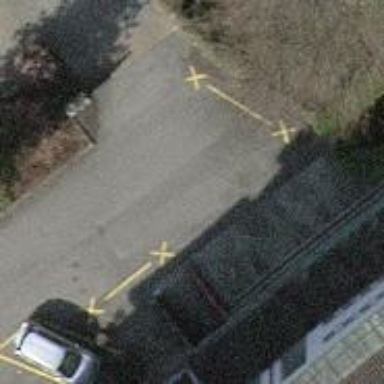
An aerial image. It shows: Assembly point for emergencies.